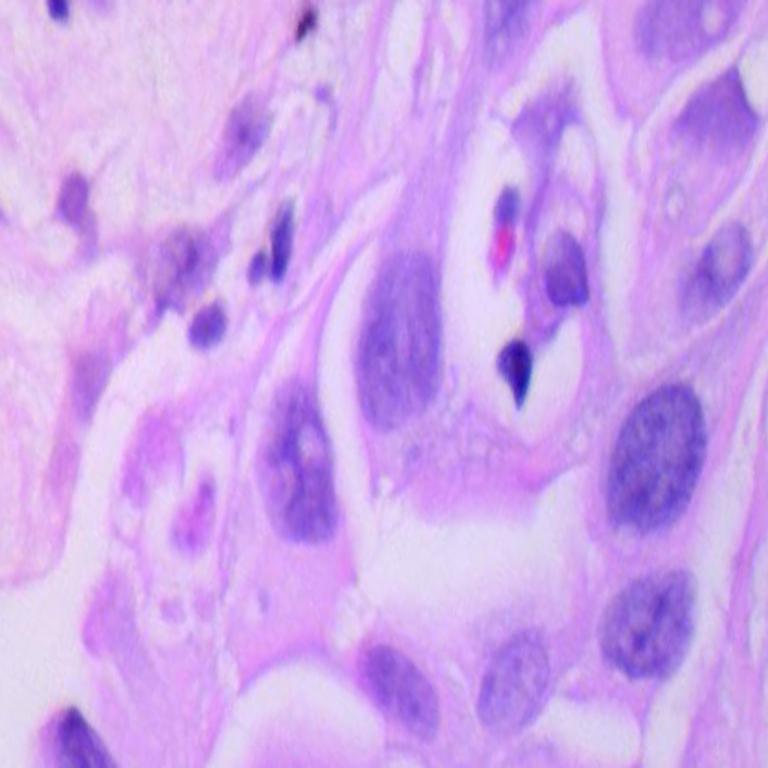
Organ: lung
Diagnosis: adenocarcinomas